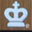
Piece: wK